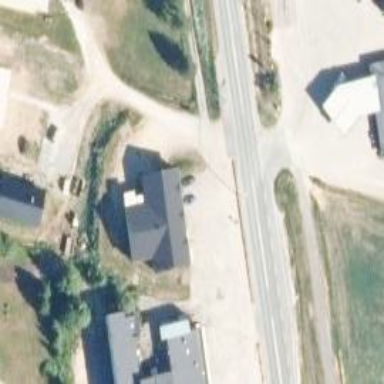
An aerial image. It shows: Convenience shop.